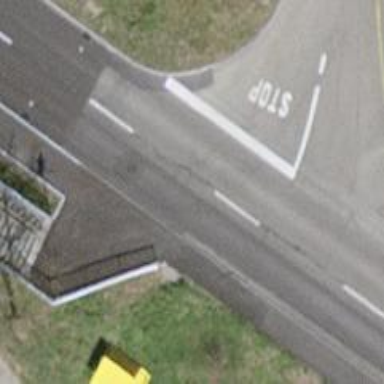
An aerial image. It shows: Zebra crossing with pedestrian island.